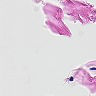
Metastatic tissue present: no